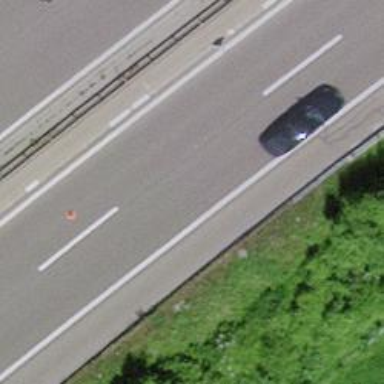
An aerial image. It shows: View of motorway.